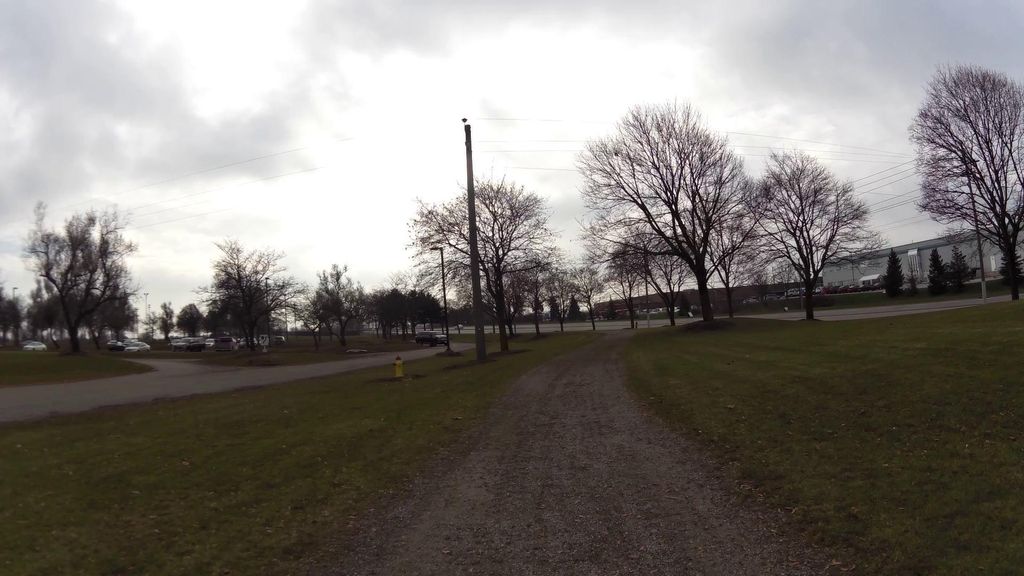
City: kitchener-waterloo